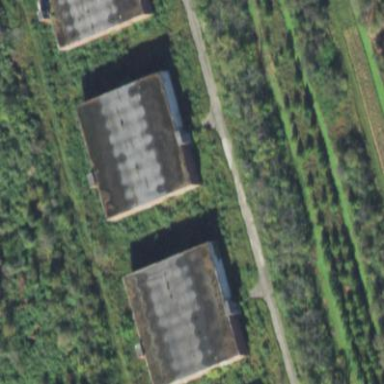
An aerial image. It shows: Abandoned building.